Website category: movie
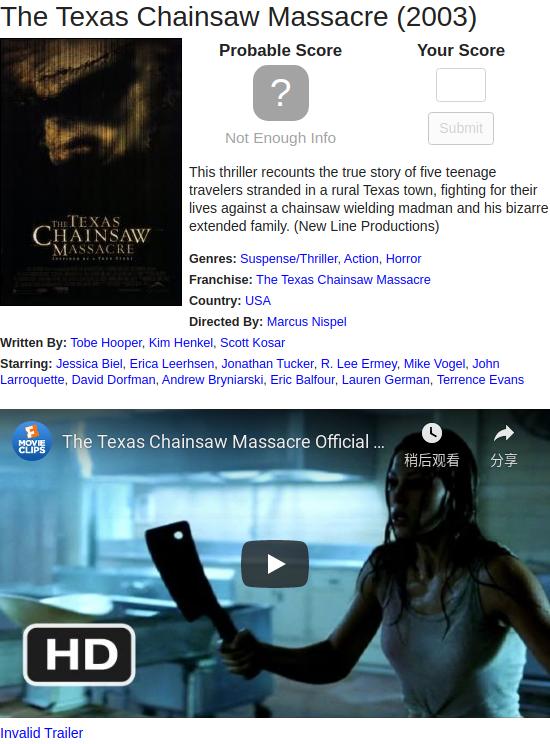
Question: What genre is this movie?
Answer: Suspense/Thriller

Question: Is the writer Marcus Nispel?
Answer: no

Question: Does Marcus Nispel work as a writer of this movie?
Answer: no

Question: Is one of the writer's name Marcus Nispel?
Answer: no

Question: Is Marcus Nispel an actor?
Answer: no

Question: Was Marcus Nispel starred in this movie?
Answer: no

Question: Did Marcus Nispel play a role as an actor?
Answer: no

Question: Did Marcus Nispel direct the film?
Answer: yes

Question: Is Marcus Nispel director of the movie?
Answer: yes

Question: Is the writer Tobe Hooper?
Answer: yes

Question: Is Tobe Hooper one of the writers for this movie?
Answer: yes

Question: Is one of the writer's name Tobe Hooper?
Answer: yes

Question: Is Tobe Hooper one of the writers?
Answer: yes

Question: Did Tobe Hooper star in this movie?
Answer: no

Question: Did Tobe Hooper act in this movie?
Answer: no

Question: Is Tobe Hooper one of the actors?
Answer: no

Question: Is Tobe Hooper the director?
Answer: no

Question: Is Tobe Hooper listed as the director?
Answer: no

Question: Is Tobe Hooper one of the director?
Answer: no

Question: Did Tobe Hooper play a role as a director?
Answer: no

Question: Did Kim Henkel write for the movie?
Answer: yes

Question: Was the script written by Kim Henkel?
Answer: yes

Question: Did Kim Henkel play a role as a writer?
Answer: yes

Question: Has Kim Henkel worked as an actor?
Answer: no

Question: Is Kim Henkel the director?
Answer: no

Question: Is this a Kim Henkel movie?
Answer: no

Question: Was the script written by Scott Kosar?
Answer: yes

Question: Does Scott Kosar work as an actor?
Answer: no

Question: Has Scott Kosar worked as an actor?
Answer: no

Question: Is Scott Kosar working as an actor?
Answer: no

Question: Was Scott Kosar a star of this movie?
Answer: no

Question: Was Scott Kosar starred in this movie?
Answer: no

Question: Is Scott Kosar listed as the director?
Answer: no

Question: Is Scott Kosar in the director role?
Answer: no

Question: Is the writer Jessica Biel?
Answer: no

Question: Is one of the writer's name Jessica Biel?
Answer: no

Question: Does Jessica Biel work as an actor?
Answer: yes

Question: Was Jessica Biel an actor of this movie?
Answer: yes

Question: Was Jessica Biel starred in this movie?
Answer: yes

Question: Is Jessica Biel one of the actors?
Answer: yes

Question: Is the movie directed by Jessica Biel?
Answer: no

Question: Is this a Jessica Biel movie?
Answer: no

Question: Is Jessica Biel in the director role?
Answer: no

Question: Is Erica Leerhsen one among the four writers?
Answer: no

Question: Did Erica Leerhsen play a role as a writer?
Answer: no

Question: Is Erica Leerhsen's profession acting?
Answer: yes

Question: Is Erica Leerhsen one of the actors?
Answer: yes

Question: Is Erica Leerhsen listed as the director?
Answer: no

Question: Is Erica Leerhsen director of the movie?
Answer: no

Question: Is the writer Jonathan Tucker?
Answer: no

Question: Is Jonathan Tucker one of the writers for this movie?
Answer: no

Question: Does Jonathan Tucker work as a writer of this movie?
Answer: no

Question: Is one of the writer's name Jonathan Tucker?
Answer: no

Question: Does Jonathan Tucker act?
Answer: yes

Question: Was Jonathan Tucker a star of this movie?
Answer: yes

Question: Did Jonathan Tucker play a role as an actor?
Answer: yes

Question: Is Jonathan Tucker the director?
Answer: no

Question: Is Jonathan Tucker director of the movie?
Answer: no

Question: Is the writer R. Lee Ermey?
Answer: no

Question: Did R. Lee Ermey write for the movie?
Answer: no

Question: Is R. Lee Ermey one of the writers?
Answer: no

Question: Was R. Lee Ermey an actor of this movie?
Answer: yes

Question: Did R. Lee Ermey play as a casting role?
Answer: yes

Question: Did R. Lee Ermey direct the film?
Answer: no